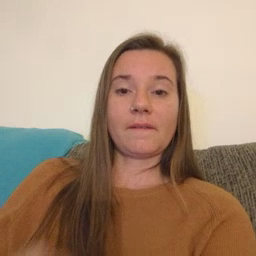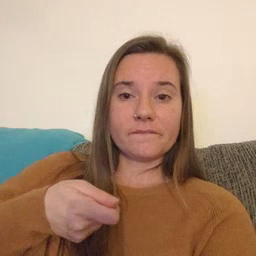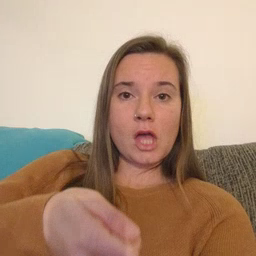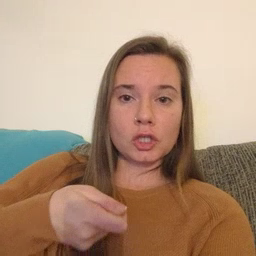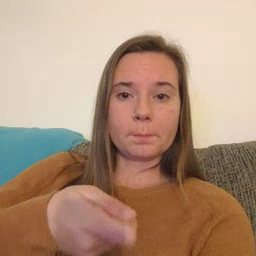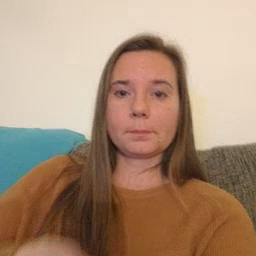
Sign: vacuum